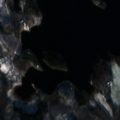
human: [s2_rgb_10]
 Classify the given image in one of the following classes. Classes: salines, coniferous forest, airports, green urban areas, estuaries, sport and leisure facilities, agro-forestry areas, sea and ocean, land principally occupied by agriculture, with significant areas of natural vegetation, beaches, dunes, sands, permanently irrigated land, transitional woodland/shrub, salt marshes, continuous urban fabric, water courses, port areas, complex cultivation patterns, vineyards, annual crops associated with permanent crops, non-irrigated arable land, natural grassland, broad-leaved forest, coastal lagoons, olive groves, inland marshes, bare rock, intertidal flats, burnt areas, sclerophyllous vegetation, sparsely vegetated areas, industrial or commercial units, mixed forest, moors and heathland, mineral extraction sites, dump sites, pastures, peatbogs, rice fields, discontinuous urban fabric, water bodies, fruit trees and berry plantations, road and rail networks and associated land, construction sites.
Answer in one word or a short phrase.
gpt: broad-leaved forest, mixed forest, water bodies